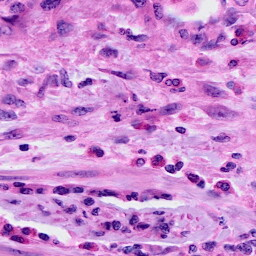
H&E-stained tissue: Cervix